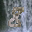
Label: 8